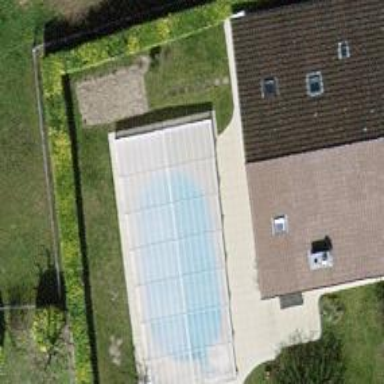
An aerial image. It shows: Swimming pool located in leisure land.